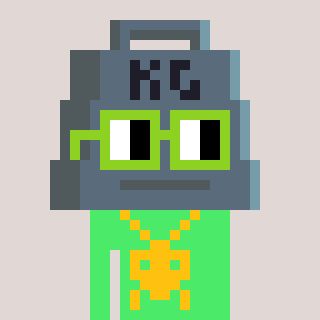
a pixel art character with square light green glasses, a weight-shaped head and a teal-colored body on a warm background